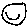
Label: smiley face